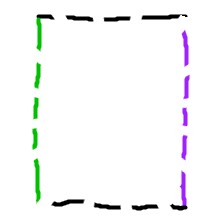
Shape: rectangle